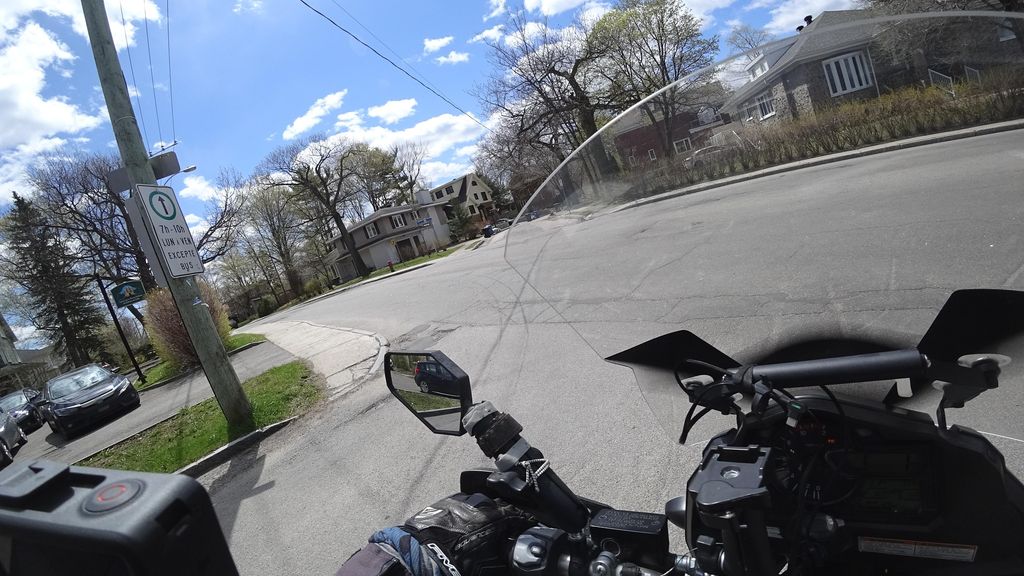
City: quebec_city